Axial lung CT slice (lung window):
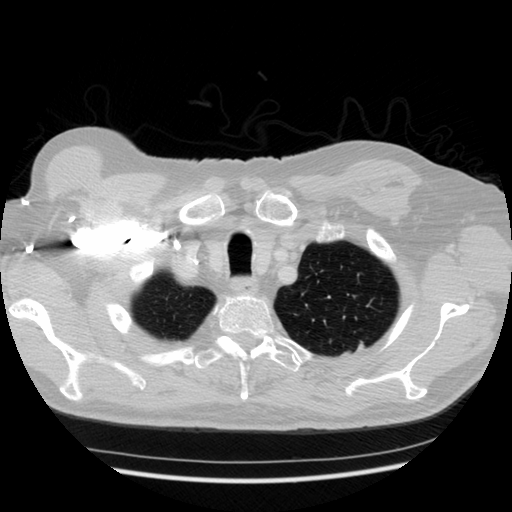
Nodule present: no